Question: I'm using the kableExtra package to output a table to PDF in R markdown.
I use the command group_rows() to group some rows of my table together.
The text in some rows of my first column is too long for the column width, so it is broken into two lines. However, there is no indentation of the second line. Is there a way to either indent also the second line or remove the indentation overall?
Increasing the column width so the text won't be spread over two lines is unfortunately no option since I have way more columns in my real table.
This is a subset of my data frame:
'''
data <- structure(list('Control variables' = c("GDP growth", "GDP per capita",
"Top income tax rate", "Right-wing executive"), Treated = structure(c("2.29",
"21,523.57", "0.70", "0.62"), class = "AsIs"), top10_synthetic = structure(c("3.37", "19,939.72", "0.68", "0.63"), class = "AsIs"), top10_mean = structure(c("2.95", "30,242.60", "0.64", "0.43"), class = "AsIs")), .Names = c("Control variables", "Treated", "top10_synthetic", "top10_mean"), row.names = c(NA, 4L), class = "data.frame")
'''
This is the code I am using:
'''
'''{r}
kable(data, "latex", caption = "table 1", booktabs = T, col.names = c("Control variables", "Treated", "Synthetic", "Mean")) %>%
add_header_above(c("", "", "Top 10%" = 2)) %>%
group_rows("UK", 1, 2) %>%
group_rows("Japan", 3, 4, latex_gap_space = "0.8cm") %>%
footnote(general = "xxx") %>%
kable_styling(latex_options = c("HOLD_position", "scale_down")) %>%
column_spec(1, width = "3cm")
'''
'''
This is how the .pdf output looks like. As you can see, e.g. the text "top income tax rate" is split into two lines and I would like the second line to be indented just like the first line.

Thank you for any tips!
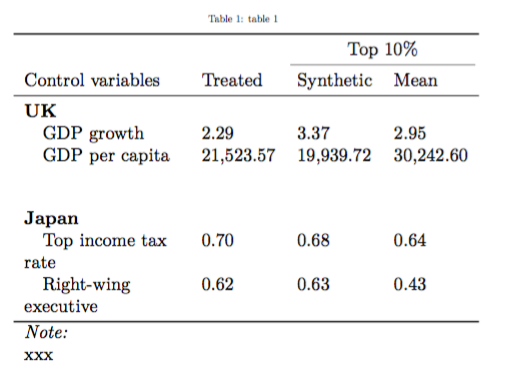
Answer: If you just run the chunk in the R console, you'll see this LaTeX output:
'''
egin{table}[H]
\caption{\label{tab:}table 1}
\centering
esizebox{\linewidth}{!}{
egin{tabular}[t]{>{
aggedrightrraybackslash}p{3cm}lll}
oprule
\multicolumn{1}{c}{} & \multicolumn{1}{c}{} & \multicolumn{2}{c}{Top 10\%} \
\cmidrule(l{2pt}r{2pt}){3-4}
Control variables & Treated & Synthetic & Mean\
\midrule
ddlinespace[0.3em]
\multicolumn{4}{l}{ extbf{UK}}\
\hspace{1em}GDP growth & 2.29 & 3.37 & 2.95\
\hspace{1em}GDP per capita & 21,523.57 & 19,939.72 & 30,242.60\
ddlinespace[0.8cm]
\multicolumn{4}{l}{ extbf{Japan}}\
\hspace{1em}Top income tax rate & 0.70 & 0.68 & 0.64\
\hspace{1em}Right-wing executive & 0.62 & 0.63 & 0.43\
ottomrule
\multicolumn{4}{l}{ extit{Note: }}\
\multicolumn{4}{l}{xxx}\
\end{tabular}}
\end{table}
'''
As you can see, 'kableExtra' isn't putting in a line break in that title, LaTeX is doing it. This means you need a LaTeX fix for the problem. Maybe someone else knows an easier one, but the best I could find is the following: wrap the long row title in a 'minipage' environment, and fiddle with the spacing to look better.
Since this is kind of messy, I'd write an R function to do it:
'''
inMinipage <- function(x, width)
paste0("\begin{minipage}[t]{",
width,
"}\raggedright\setstretch{0.8}",
x,
"\vspace{1.2ex}\end{minipage}")
'''
This needs to be called on the data being put into the table, and 'kable' needs to be told not to escape those backslashes (using 'escape = FALSE'). In addition, the '\setstretch' command comes from the 'setspace' LaTeX package. So overall your sample document would look like this:
'''
---
output:
pdf_document:
extra_dependencies: setspace
---
'''{r setup, include=FALSE}
knitr::opts_chunk$set(echo = TRUE)
library(kableExtra)
library(knitr)
'''
'''{r}
inMinipage <- function(x, width)
paste0("\begin{minipage}[t]{",
width,
"}\raggedright\setstretch{0.8}",
x,
"\end{minipage}")
data <- structure(list('Control variables' = c("GDP growth", "GDP per capita", "Top income tax rate", "Right-wing executive"), Treated = structure(c("2.29",
"21,523.57", "0.70", "0.62"), class = "AsIs"), top10_synthetic = structure(c("3.37", "19,939.72", "0.68", "0.63"), class = "AsIs"), top10_mean = structure(c("2.95", "30,242.60", "0.64", "0.43"), class = "AsIs")), .Names = c("Control variables", "Treated", "top10_synthetic", "top10_mean"), row.names = c(NA, 4L), class = "data.frame")
data[[1]] <- inMinipage(data[[1]], "2.5cm")
kable(data, "latex", caption = "table 1", booktabs = T, col.names = c("Control variables", "Treated", "Synthetic", "Mean"), escape = FALSE) %>%
add_header_above(c("", "", "Top 10%" = 2)) %>%
group_rows("UK", 1, 2) %>%
group_rows("Japan", 3, 4, latex_gap_space = "0.8cm") %>%
footnote(general = "xxx") %>%
kable_styling(latex_options = c("HOLD_position", "scale_down")) %>%
column_spec(1, width = "3cm")
'''
'''
With that code I see this:
<URL>
The spacing isn't quite right, but it's getting close. I hope this helps.